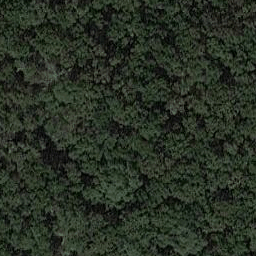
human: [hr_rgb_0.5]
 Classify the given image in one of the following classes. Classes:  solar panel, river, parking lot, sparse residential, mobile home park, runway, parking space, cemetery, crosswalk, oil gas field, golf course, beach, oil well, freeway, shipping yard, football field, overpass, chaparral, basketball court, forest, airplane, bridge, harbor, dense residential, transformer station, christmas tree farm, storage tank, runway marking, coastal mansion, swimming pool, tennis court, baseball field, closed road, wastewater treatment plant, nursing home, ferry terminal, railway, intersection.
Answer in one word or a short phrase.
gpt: forest